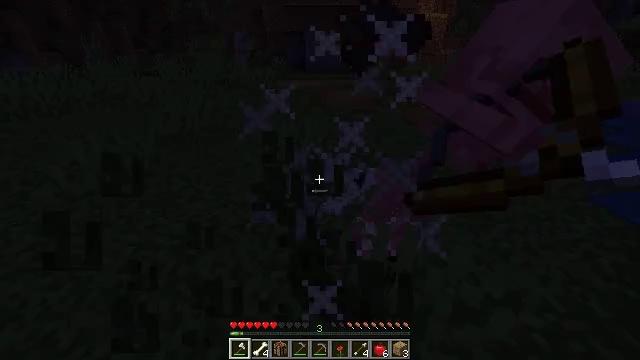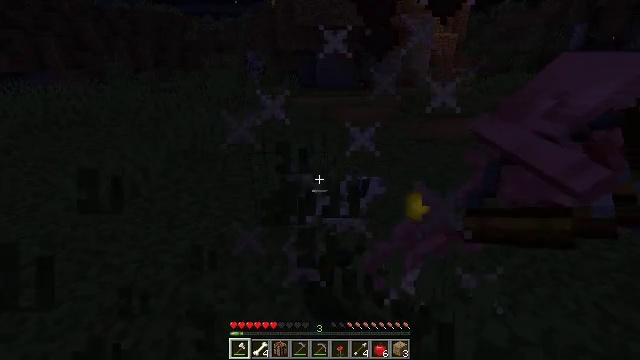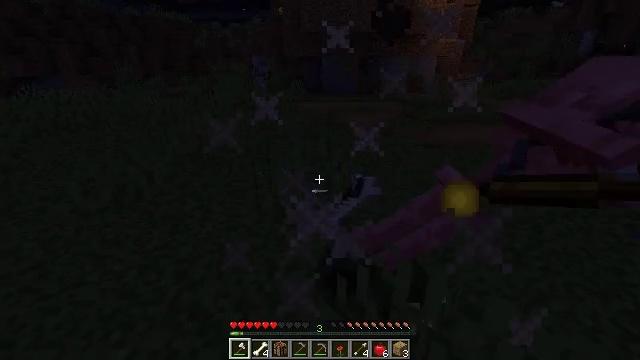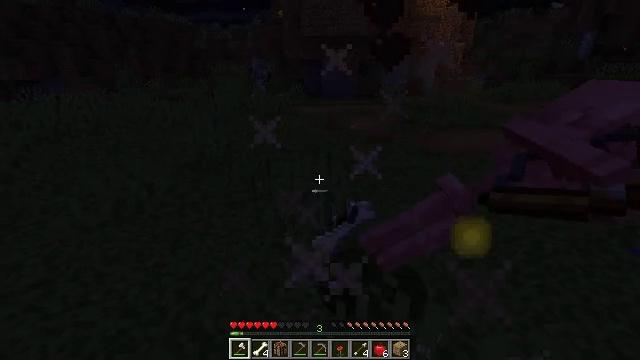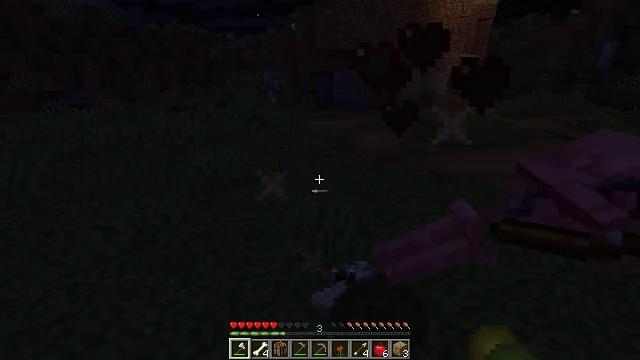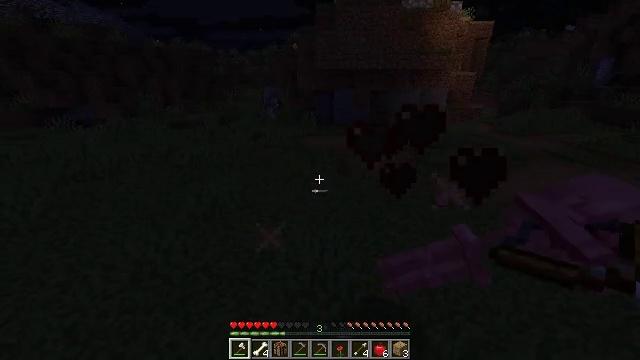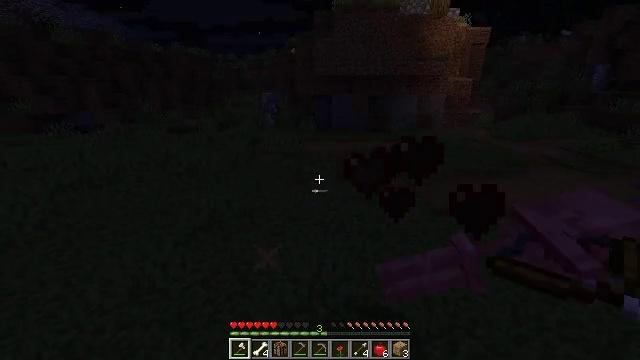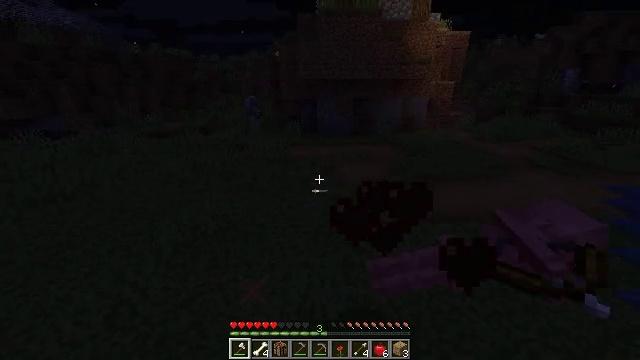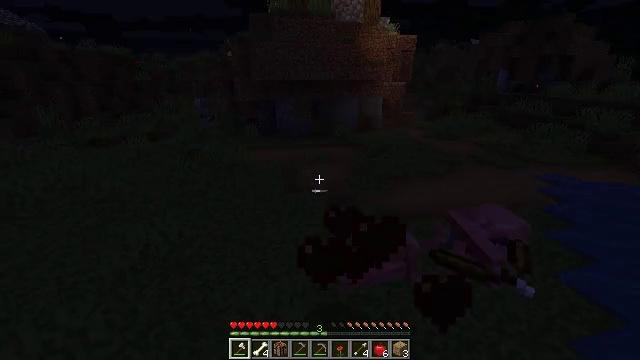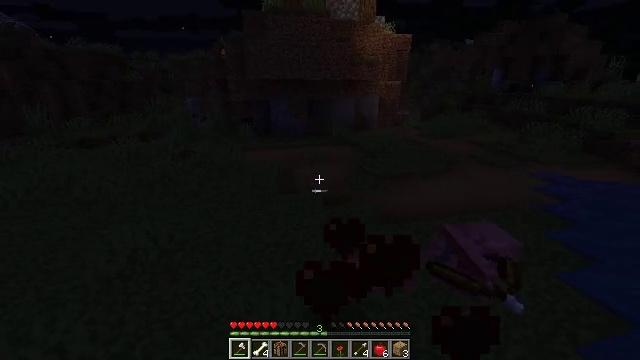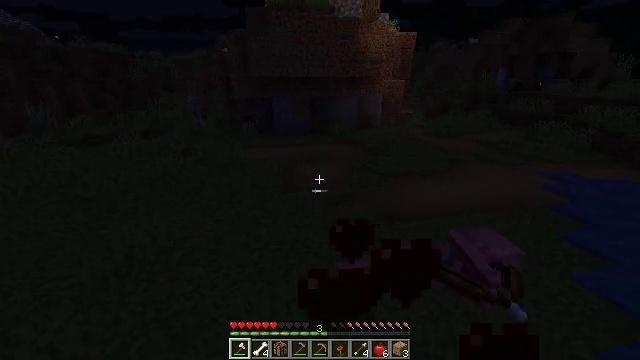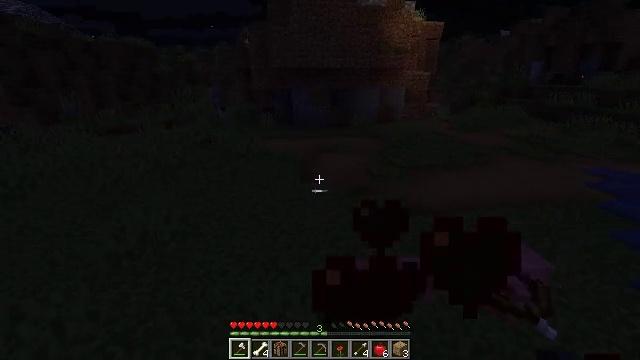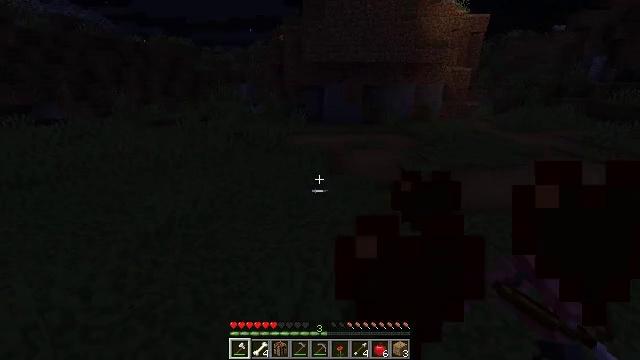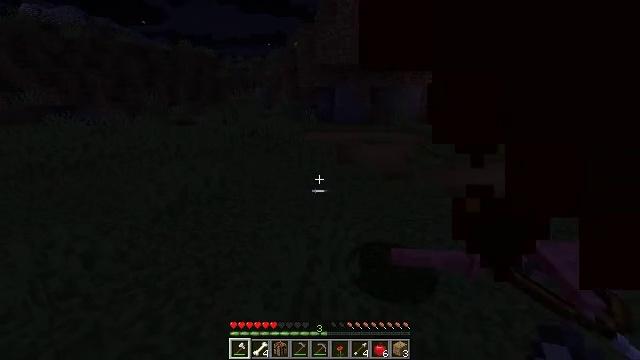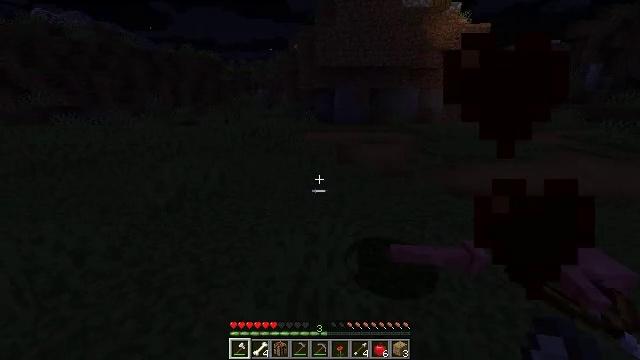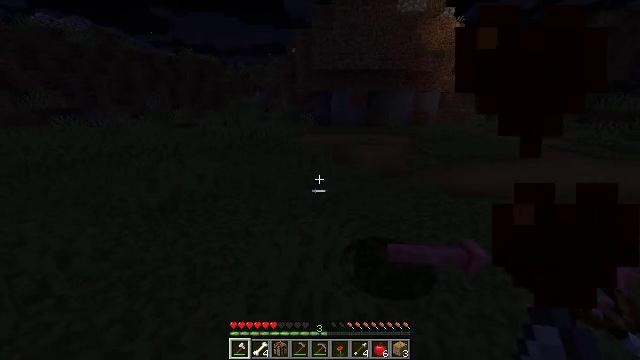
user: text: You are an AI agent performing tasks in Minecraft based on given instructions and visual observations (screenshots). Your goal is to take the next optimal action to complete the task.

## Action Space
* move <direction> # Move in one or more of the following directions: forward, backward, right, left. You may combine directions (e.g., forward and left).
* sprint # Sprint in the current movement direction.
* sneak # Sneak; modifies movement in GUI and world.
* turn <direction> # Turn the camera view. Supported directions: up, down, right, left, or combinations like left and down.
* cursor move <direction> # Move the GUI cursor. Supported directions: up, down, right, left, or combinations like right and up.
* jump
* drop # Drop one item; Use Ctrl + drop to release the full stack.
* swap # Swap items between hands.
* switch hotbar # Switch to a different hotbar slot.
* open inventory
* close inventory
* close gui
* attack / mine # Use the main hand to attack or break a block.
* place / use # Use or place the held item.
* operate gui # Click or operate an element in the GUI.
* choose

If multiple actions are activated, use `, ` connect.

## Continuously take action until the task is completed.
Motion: motion action
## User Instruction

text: Gather tall grass by hitting it.
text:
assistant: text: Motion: turn left and up
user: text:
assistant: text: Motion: turn left and up
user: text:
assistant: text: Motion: move forward, jump
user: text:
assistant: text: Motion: move forward, turn left, jump
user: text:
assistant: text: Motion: move forward, turn up, jump
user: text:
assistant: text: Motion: move forward, jump
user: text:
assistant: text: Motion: move forward, turn right, jump
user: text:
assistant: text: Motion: move forward, turn right, jump
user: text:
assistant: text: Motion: move forward, turn right
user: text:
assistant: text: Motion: move forward
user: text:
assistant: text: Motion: move forward, turn left
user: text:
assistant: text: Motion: move forward, sprint, turn left
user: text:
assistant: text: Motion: move forward, sprint, turn left
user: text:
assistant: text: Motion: move forward, sprint
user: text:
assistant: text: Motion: move forward and move right, sprint
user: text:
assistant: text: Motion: move forward and move right, sprint
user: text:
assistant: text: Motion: move forward and move right, sprint, turn left
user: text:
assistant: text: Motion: move forward and move right, sprint, turn left
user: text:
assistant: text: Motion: move forward and move right, sprint, turn left
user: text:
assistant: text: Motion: move forward and move right, sprint, turn left
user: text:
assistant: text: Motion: move forward and move right, sprint, turn left and up
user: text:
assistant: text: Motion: move forward and move right, sprint, turn left and up
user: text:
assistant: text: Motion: move forward, sprint, turn left
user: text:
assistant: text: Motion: move forward, sprint
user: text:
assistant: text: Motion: move forward, sprint, jump
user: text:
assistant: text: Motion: move forward, sprint, jump
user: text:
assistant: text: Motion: move forward, sprint, jump
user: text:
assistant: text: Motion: move forward, sprint, jump
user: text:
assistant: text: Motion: move forward, sprint, jump
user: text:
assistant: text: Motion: move forward and move left, sprint, jump